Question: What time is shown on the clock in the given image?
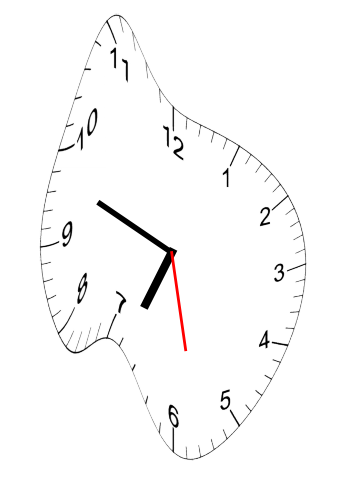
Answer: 06:48:28